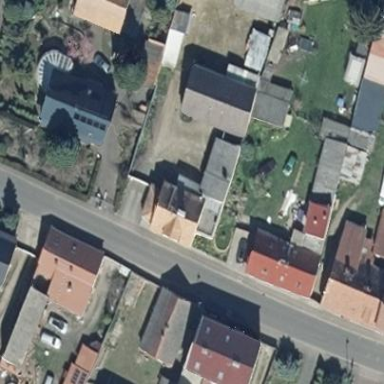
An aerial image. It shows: Flat-roofed building with grey roof.